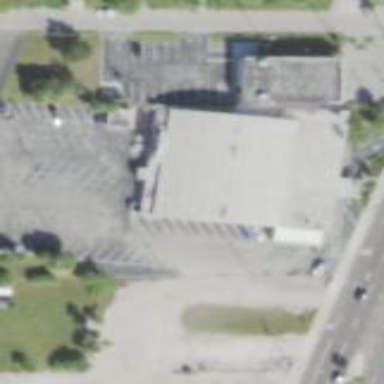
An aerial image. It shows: Sports center building.